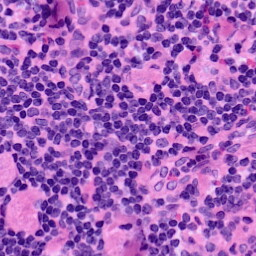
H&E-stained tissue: LymphNode